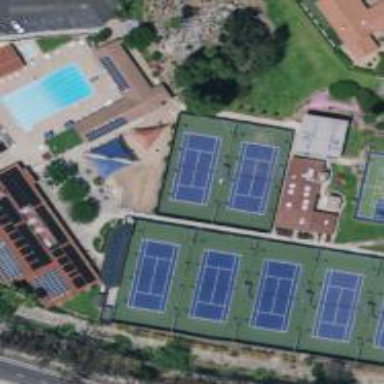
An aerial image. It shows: Tennis court on the leisure land pitch.